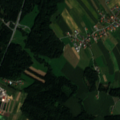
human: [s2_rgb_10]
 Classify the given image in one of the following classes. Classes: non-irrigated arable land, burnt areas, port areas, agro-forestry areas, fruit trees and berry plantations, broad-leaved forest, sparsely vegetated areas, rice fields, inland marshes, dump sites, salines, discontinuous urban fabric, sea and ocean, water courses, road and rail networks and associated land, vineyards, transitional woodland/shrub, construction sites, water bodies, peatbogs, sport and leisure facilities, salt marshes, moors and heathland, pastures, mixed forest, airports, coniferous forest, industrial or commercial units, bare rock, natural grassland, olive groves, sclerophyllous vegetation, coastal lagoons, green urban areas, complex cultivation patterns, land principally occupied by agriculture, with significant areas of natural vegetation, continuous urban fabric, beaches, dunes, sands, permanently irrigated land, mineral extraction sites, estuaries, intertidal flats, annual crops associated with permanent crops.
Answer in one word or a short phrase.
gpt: discontinuous urban fabric, non-irrigated arable land, complex cultivation patterns, land principally occupied by agriculture, with significant areas of natural vegetation, broad-leaved forest, mixed forest